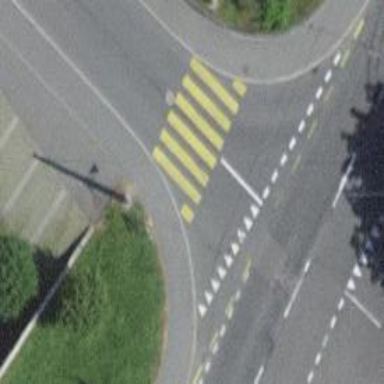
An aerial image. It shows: Uncontrolled zebra crossing on the road.